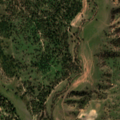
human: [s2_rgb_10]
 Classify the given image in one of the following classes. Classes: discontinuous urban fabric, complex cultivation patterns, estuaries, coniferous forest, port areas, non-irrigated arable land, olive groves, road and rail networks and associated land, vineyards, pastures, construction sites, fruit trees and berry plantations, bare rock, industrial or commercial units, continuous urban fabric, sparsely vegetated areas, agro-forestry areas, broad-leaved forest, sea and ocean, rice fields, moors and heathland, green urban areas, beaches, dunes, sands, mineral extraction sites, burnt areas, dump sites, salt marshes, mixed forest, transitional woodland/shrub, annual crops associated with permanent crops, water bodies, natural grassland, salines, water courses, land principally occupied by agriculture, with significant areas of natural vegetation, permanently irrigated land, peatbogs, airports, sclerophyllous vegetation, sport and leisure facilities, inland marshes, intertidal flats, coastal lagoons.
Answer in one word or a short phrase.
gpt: non-irrigated arable land, agro-forestry areas, broad-leaved forest